Interaction volume radius: 10 \u00c5
Interaction volume height: 25 \u00c5
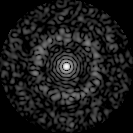
Disorder parameter: 0.8376